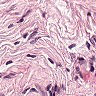
Metastatic tissue present: no